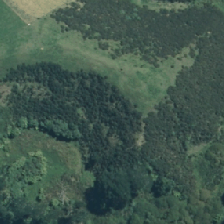
Land cover: low_producing_grassland